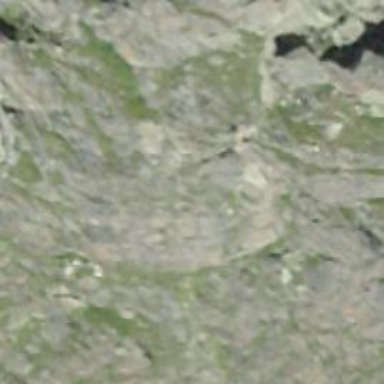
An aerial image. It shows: Natural cliff.